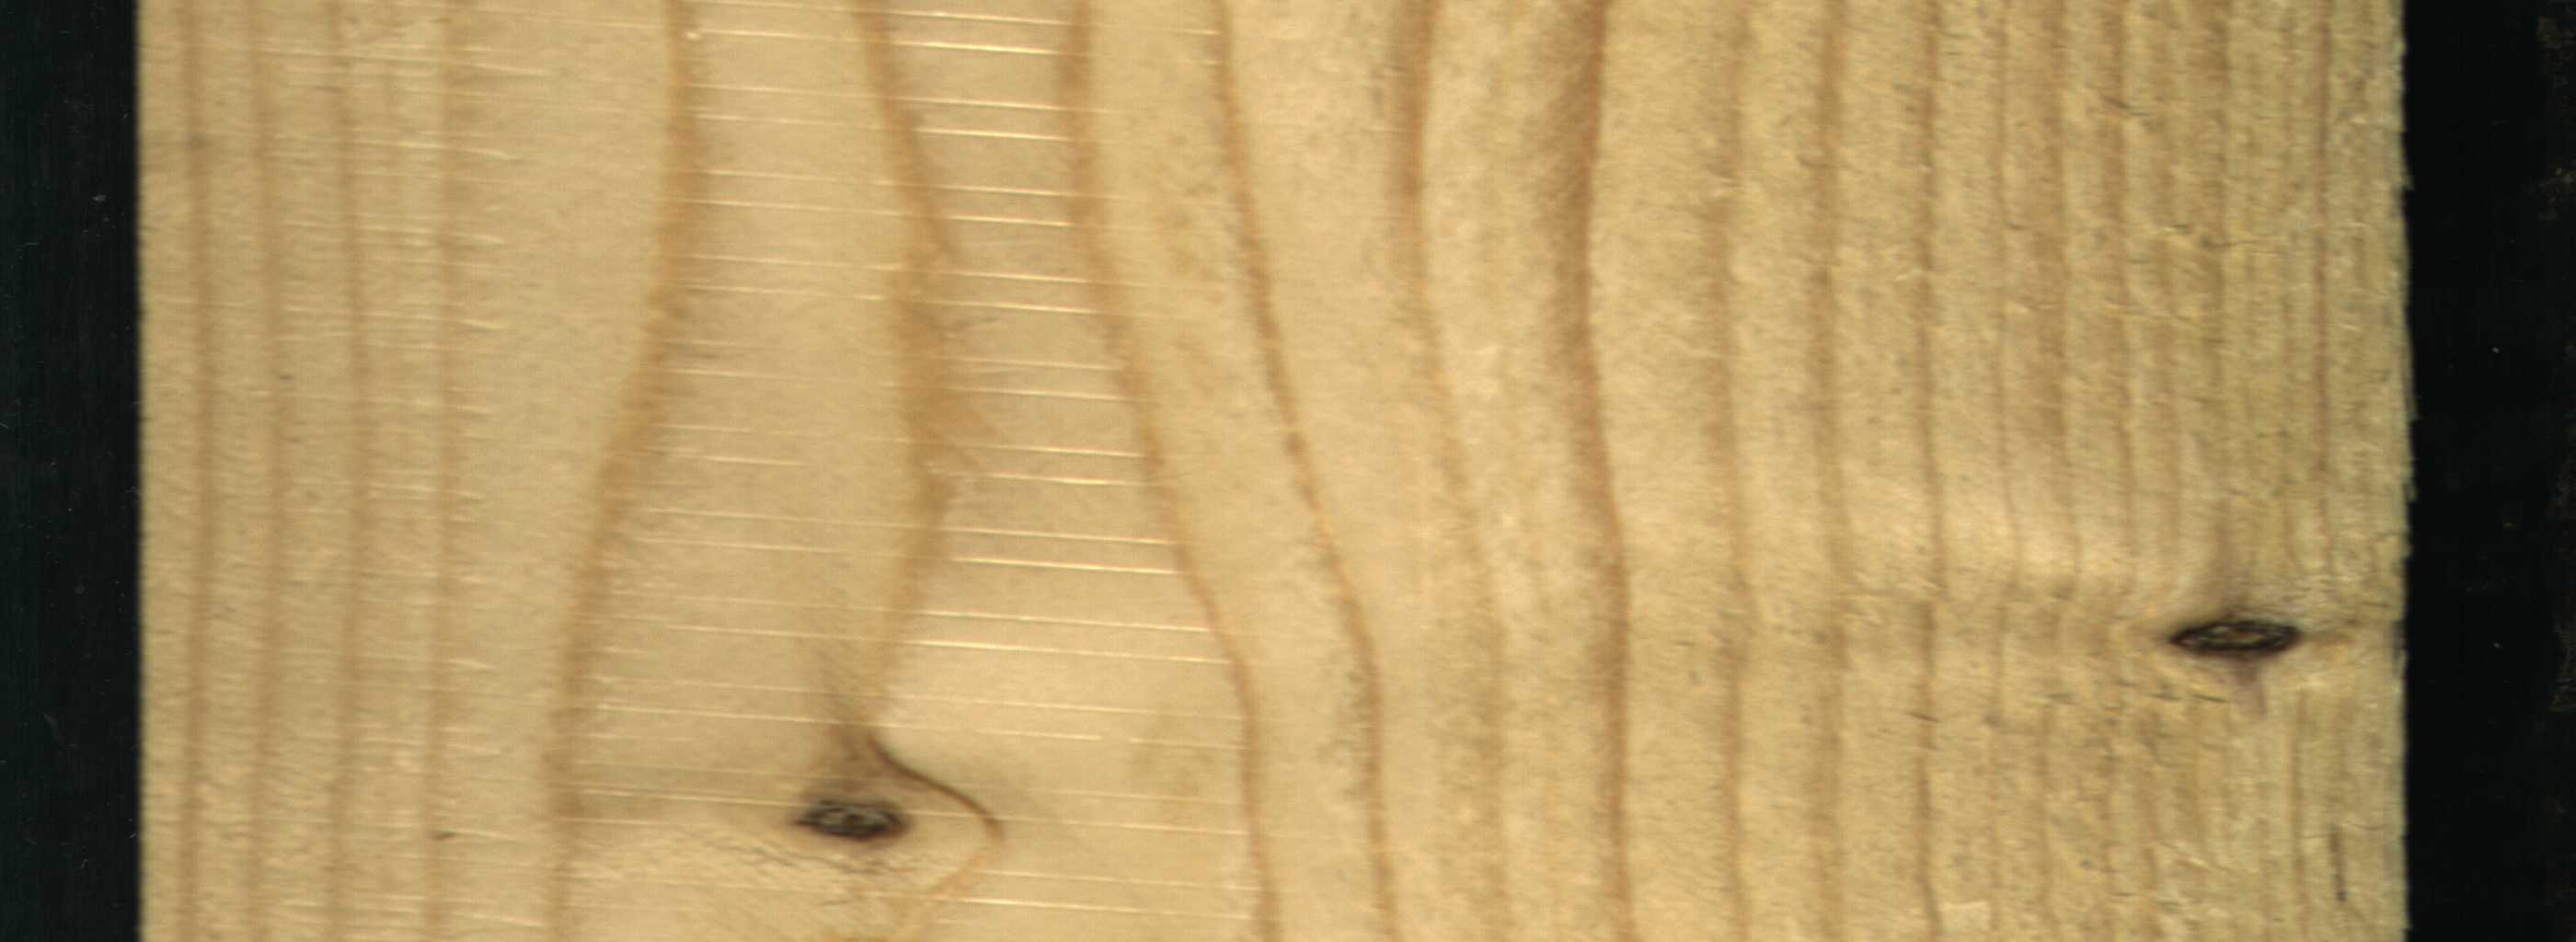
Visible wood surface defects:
Dead_Knot
Dead_Knot